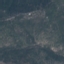
Land use / land cover: HerbaceousVegetation